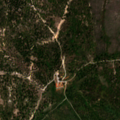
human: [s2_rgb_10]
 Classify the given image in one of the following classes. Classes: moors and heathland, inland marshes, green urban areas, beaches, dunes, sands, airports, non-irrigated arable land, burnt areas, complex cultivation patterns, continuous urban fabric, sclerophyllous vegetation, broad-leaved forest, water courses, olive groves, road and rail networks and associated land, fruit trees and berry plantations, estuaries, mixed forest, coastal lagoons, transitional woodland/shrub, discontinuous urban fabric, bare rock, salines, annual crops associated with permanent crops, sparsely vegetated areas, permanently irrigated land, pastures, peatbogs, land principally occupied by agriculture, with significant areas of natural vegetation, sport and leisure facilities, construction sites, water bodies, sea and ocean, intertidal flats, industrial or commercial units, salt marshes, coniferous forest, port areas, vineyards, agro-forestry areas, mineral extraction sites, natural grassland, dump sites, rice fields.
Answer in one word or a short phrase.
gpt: continuous urban fabric